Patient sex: M
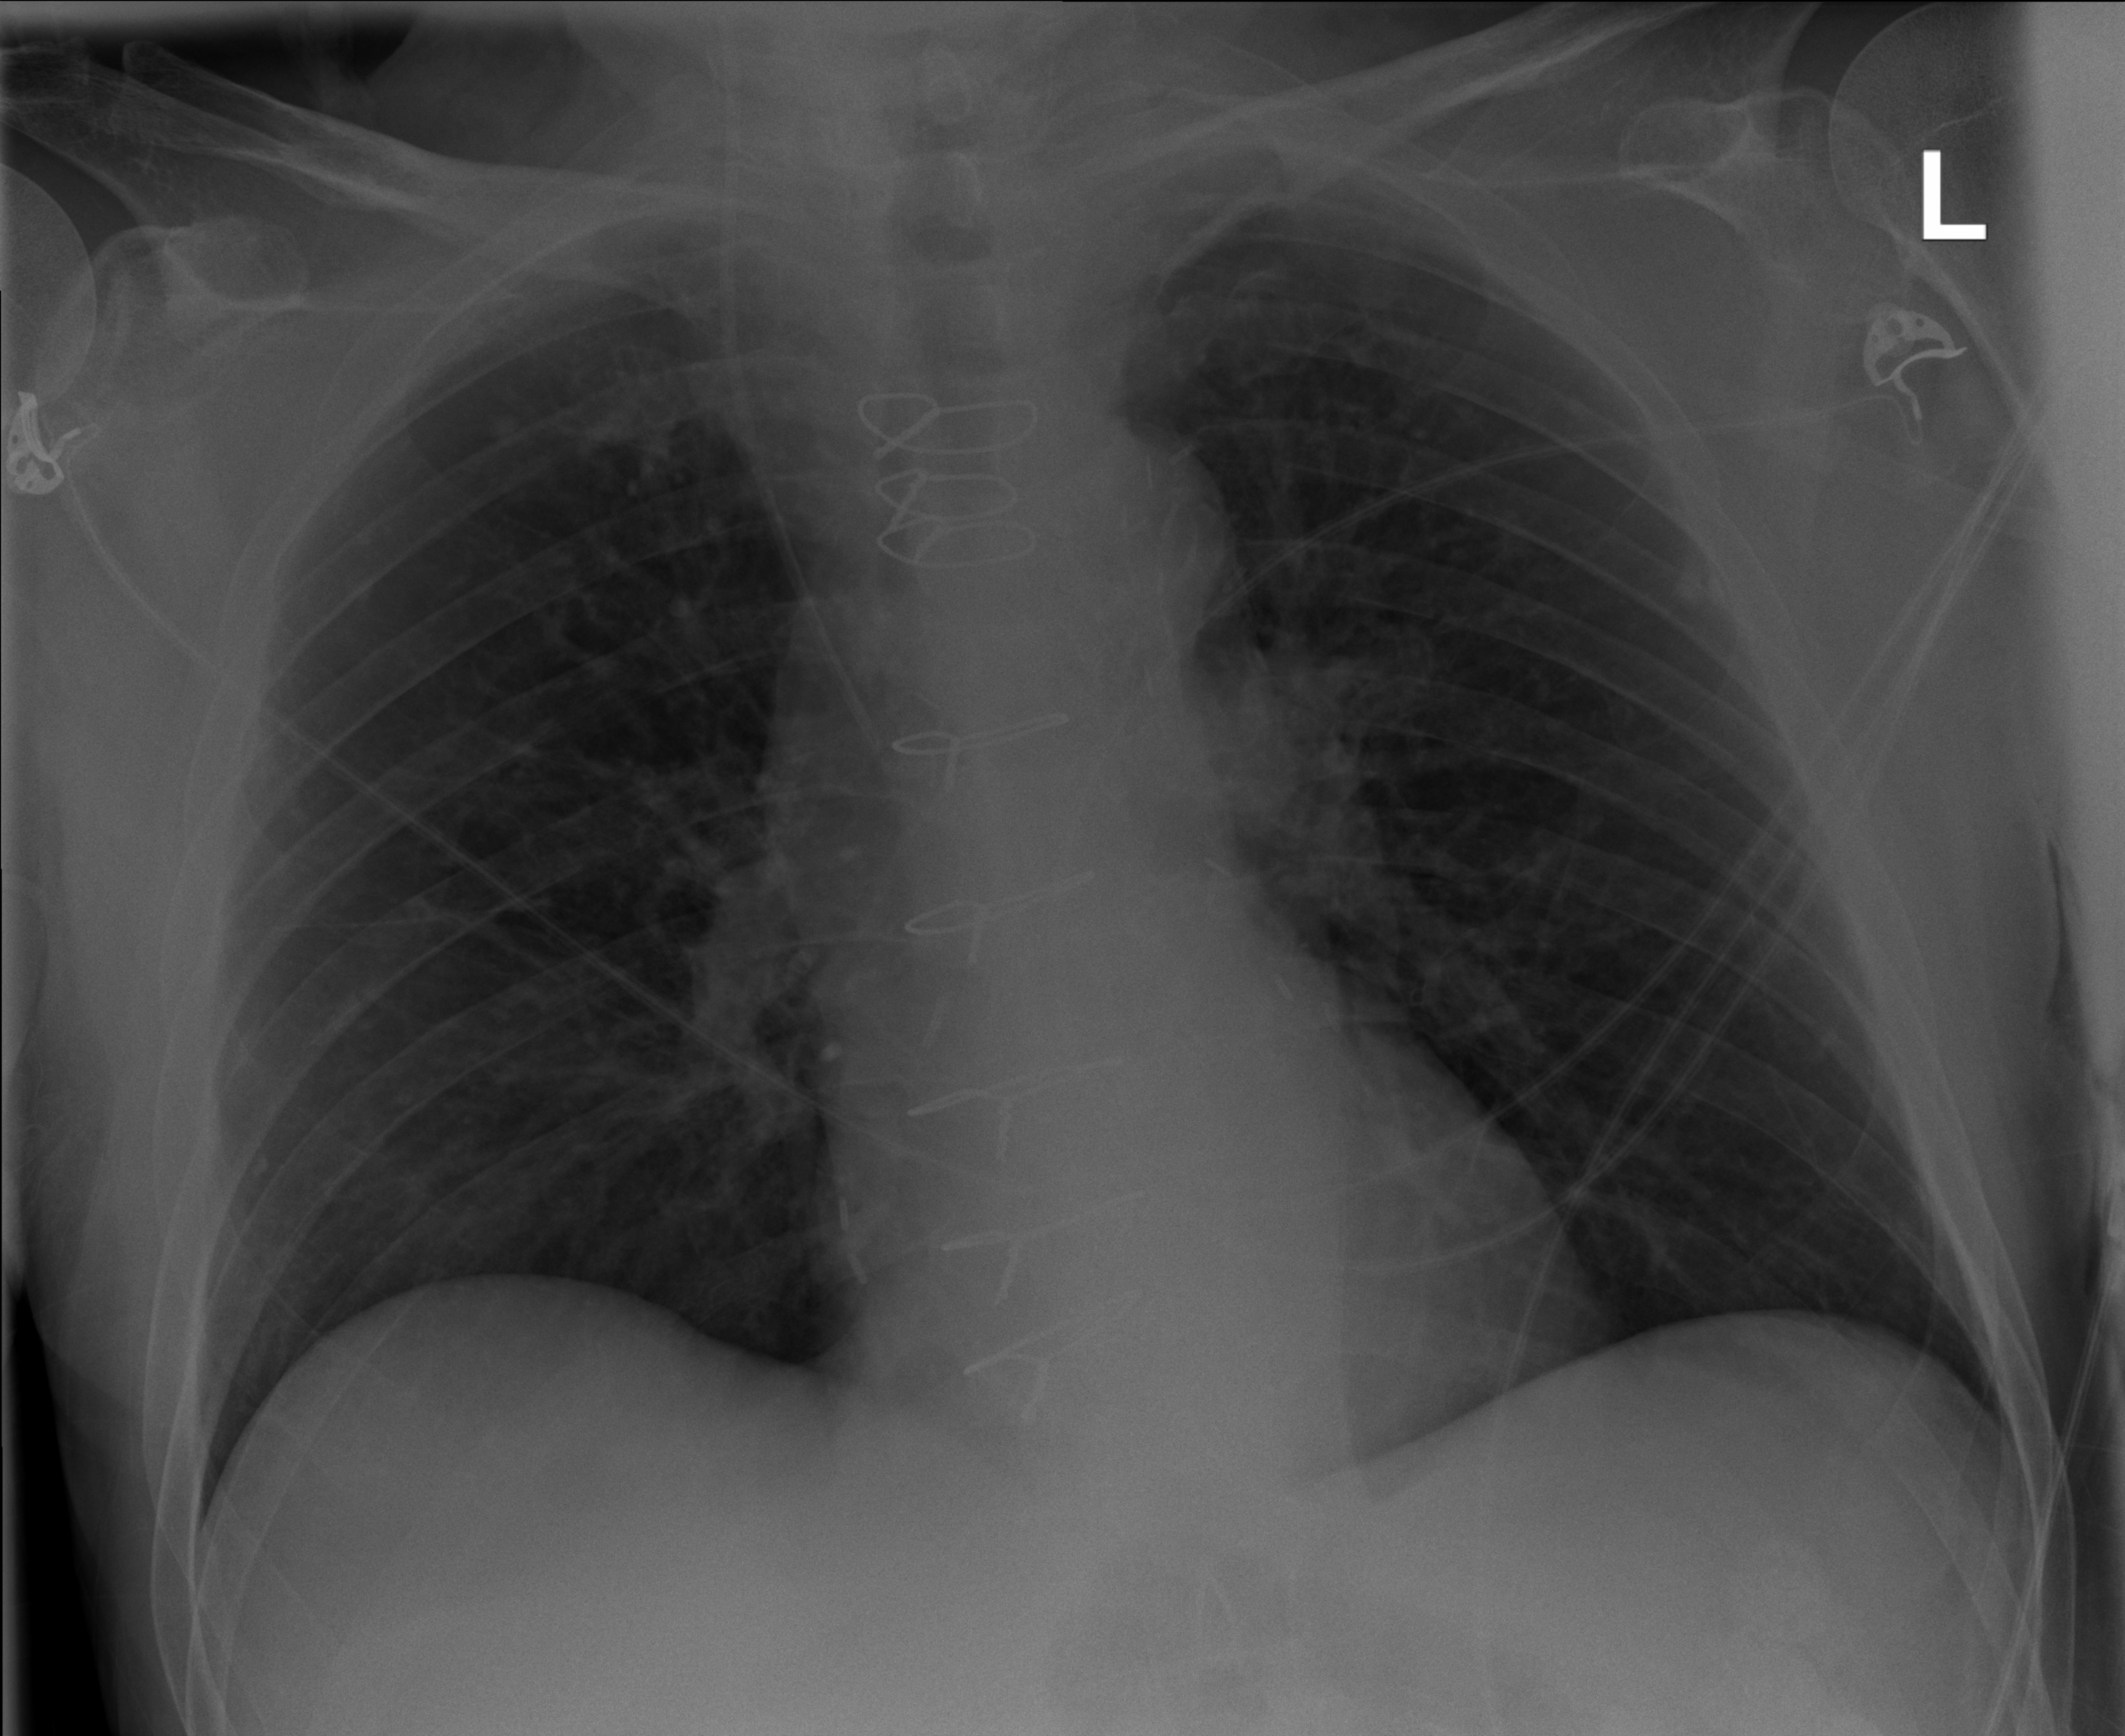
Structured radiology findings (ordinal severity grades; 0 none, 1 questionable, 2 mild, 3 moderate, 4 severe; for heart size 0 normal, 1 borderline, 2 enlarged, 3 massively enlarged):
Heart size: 0
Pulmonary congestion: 0
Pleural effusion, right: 0
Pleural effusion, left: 0
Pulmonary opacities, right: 0
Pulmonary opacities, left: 0
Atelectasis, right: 1
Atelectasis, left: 0